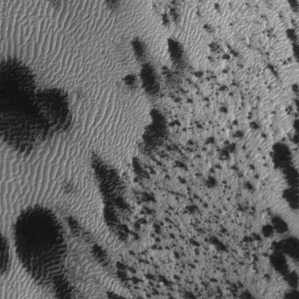
Label: frost